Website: lowes
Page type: customer-info-address
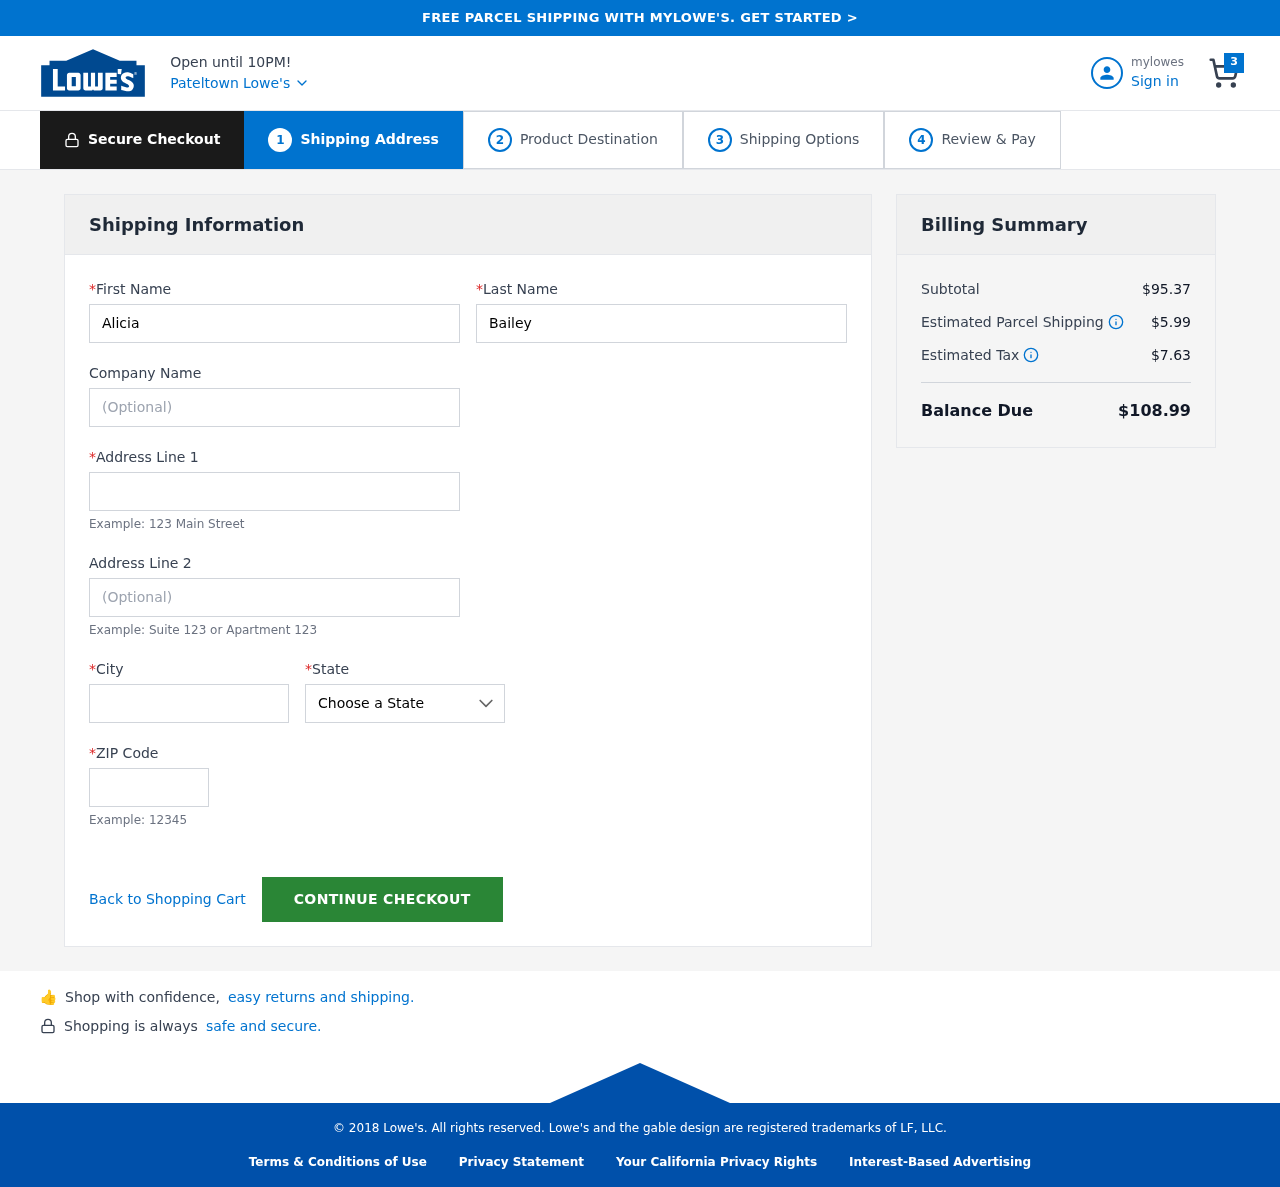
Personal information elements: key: PII_CITY
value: Pateltown
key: PII_FIRSTNAME
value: Alicia
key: PII_LASTNAME
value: Bailey
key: PII_POSTCODE
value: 97181
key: PII_STATE
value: Oregon
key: PII_STREET
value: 906 Salazar Brook
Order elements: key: ORDER_NUM_ITEMS
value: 3
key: ORDER_SUBTOTAL
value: $95.37
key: ORDER_SHIPPING_COST
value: $5.99
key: ORDER_TAX
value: $7.63
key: ORDER_TOTAL
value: $108.99